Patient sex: M
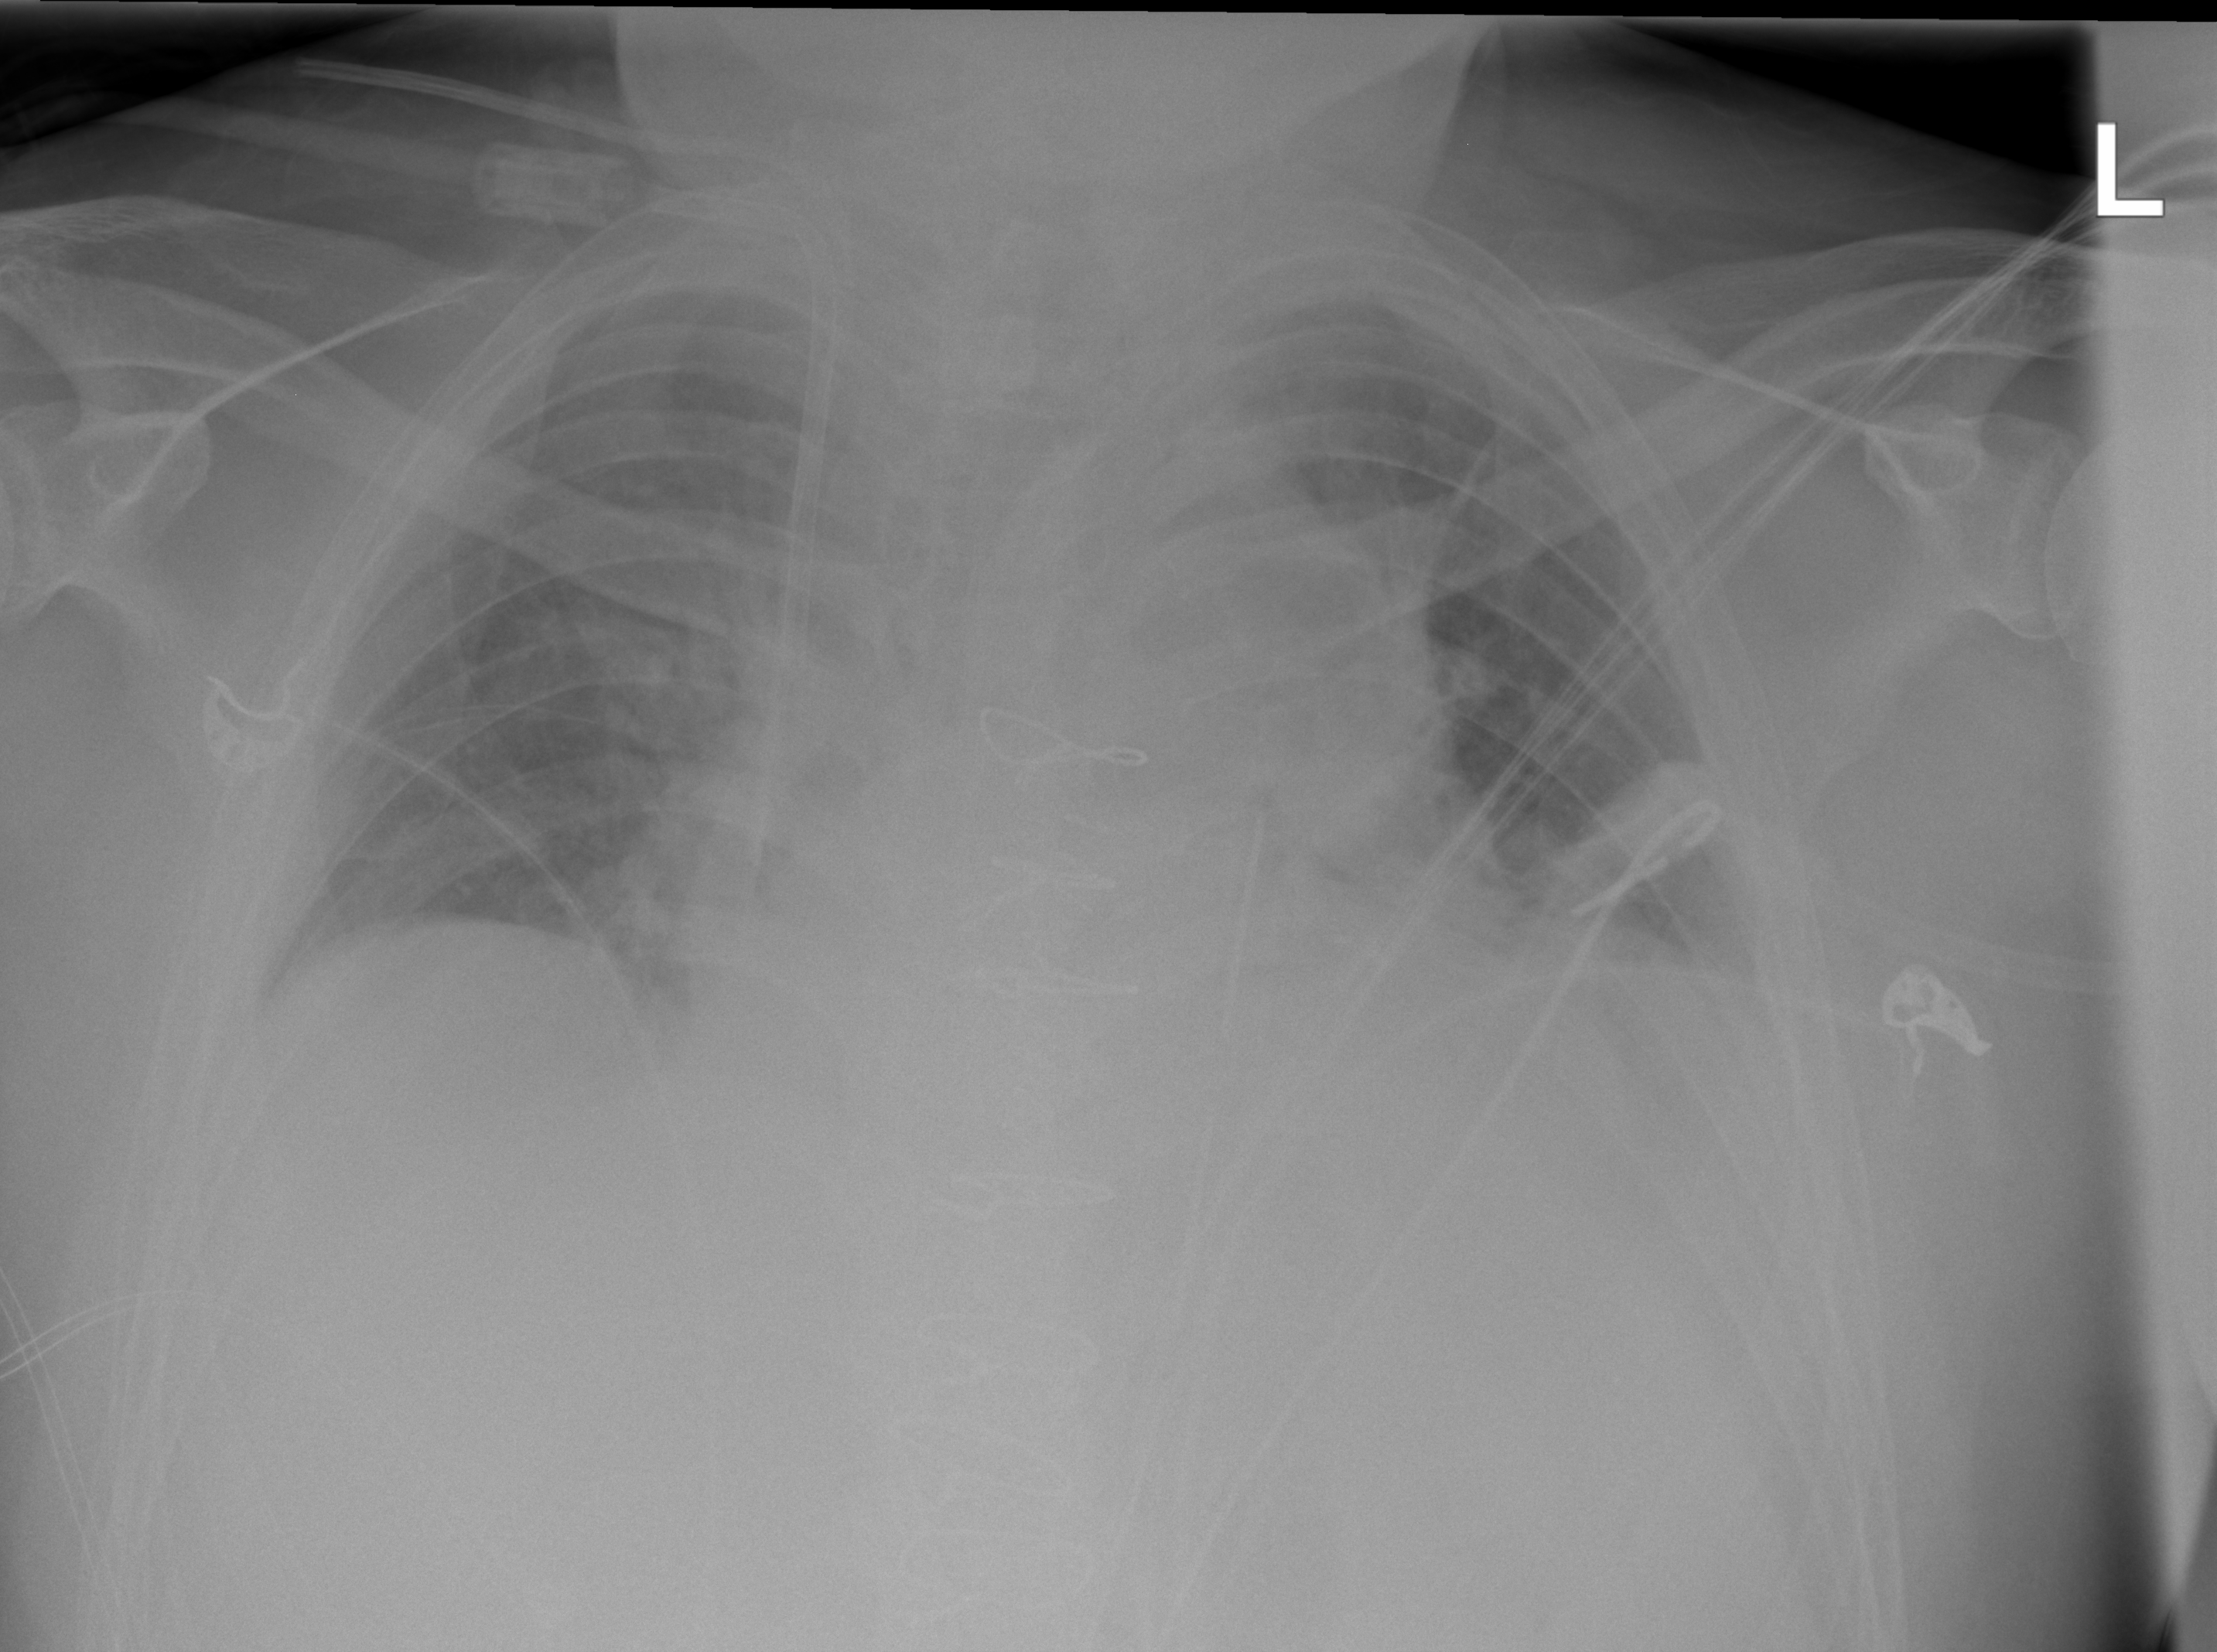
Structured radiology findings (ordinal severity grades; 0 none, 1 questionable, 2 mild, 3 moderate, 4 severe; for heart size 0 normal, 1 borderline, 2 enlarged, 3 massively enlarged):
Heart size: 2
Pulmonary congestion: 0
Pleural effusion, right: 0
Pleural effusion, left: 0
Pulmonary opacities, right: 0
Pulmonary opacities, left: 0
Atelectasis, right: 0
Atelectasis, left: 2